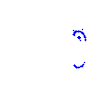
Particle: proton